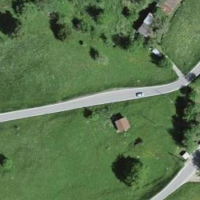
EUNIS habitat code: 24
Species observed at this site:
Corvus corax